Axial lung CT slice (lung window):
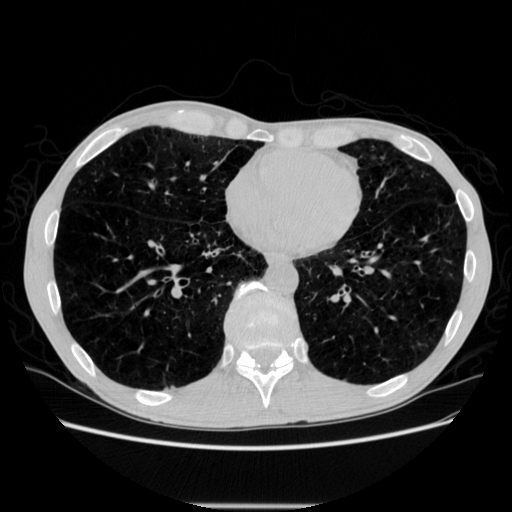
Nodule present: no